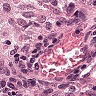
Metastatic tissue present: no